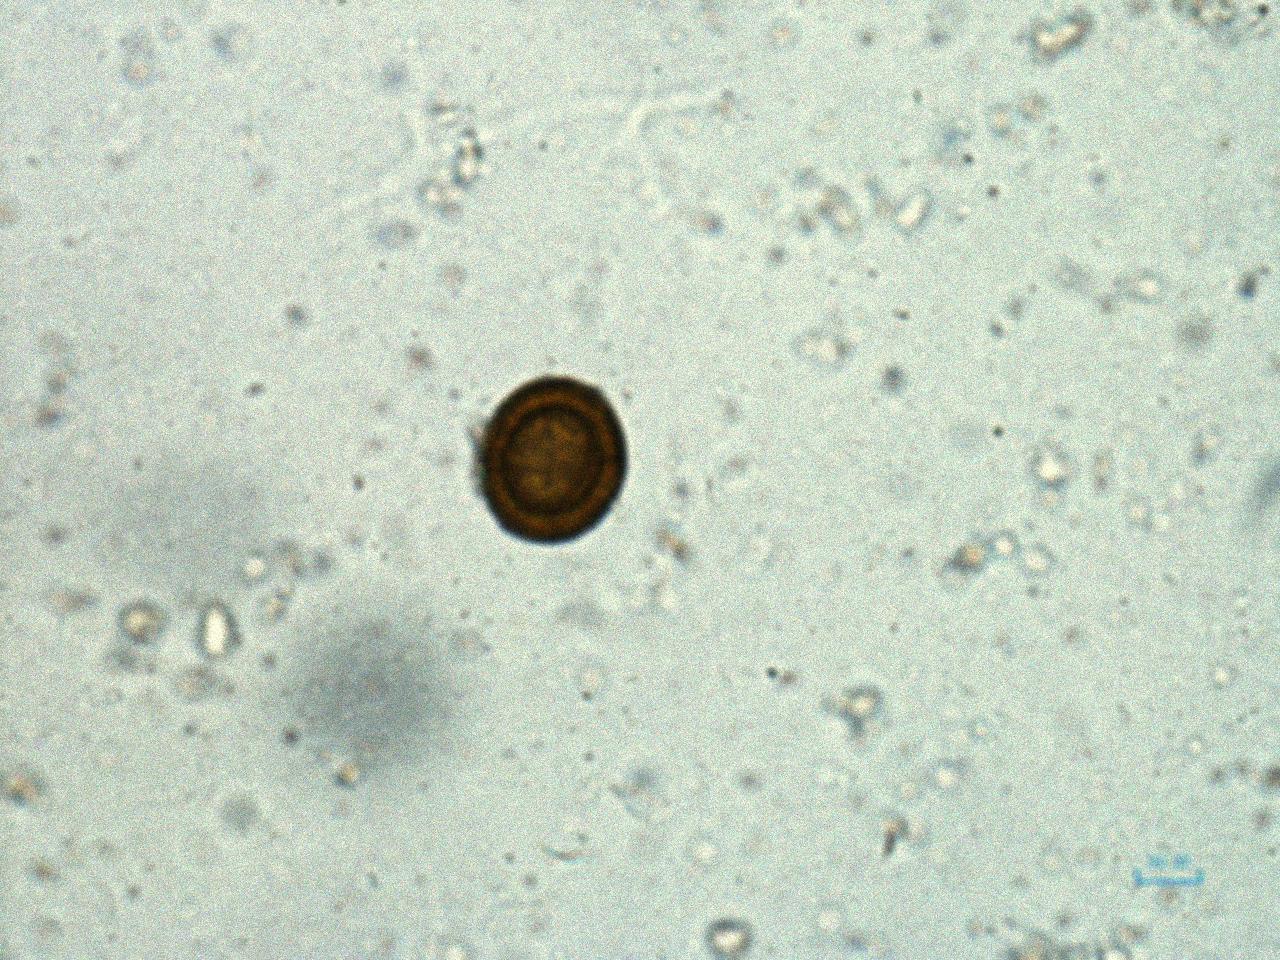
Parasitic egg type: Taenia spp. egg